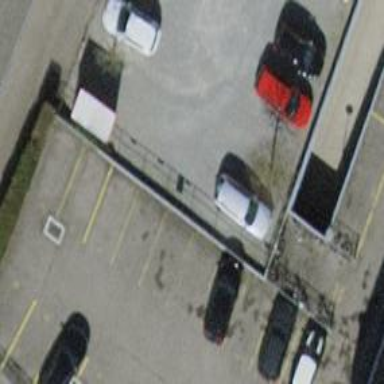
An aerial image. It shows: Parking aisle with fine gravel surface.